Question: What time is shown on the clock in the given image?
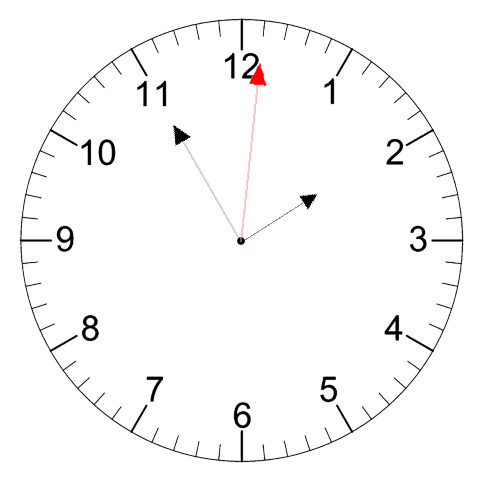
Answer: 01:55:01